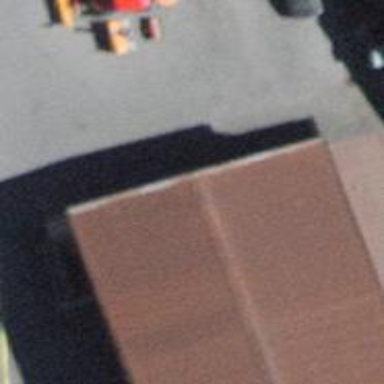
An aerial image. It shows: Shop that sells tires.